Aerial crown-view tile of a tropical tree (Barro Colorado Island, Panama), acquired 20250715:
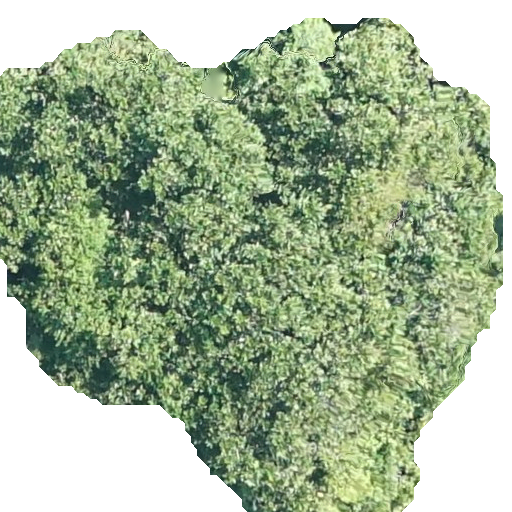
Species: Anacardium excelsum
GBIF accepted scientific name: Anacardium excelsum
Crown area: 295.328 m²